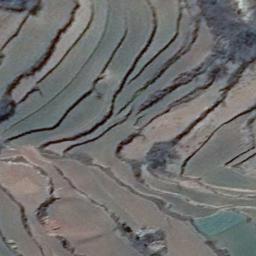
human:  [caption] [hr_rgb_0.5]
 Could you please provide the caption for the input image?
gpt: Many green plants are on the terrace .

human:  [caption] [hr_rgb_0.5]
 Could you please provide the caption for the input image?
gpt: A large layer of brown and green mixed terraces .

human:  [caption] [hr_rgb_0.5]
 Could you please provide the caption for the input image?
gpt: The bare and green terrace is next to some trees .

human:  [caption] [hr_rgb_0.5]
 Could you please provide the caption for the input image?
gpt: Many trees are planted in the terraces which are in the middle of the image .

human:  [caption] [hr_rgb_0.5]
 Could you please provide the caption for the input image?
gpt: There are many green and brown terraces .